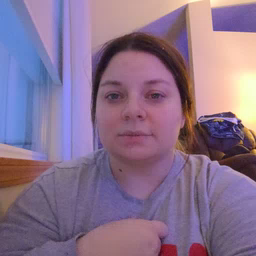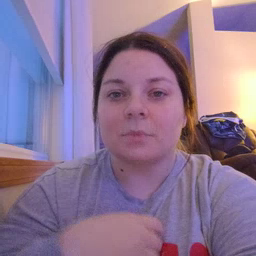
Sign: noisy